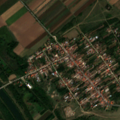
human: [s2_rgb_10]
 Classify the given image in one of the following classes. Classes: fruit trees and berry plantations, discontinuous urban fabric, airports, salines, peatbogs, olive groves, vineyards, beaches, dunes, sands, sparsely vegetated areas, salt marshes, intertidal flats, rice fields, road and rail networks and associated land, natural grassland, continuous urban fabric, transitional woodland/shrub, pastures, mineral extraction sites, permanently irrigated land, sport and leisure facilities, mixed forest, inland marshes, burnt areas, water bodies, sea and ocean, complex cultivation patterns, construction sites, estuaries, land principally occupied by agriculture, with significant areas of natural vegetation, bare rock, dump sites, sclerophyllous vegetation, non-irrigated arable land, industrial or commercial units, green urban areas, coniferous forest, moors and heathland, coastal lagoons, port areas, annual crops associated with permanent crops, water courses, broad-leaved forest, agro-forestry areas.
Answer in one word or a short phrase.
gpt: discontinuous urban fabric, non-irrigated arable land, pastures, complex cultivation patterns, transitional woodland/shrub, water courses